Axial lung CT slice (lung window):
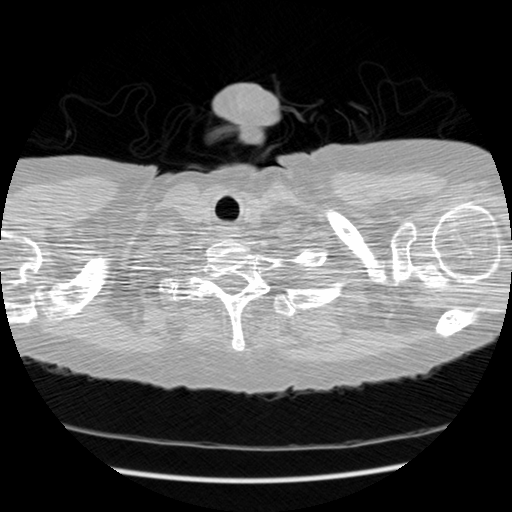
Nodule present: no